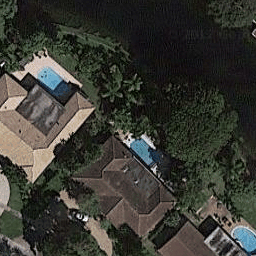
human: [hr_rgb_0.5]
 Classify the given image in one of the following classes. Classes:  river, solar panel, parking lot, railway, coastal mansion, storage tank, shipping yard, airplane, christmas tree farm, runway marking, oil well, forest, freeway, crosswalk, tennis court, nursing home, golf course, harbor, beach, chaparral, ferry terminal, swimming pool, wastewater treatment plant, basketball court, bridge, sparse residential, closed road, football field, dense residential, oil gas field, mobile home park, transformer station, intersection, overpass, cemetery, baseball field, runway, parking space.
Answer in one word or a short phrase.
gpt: coastal mansion